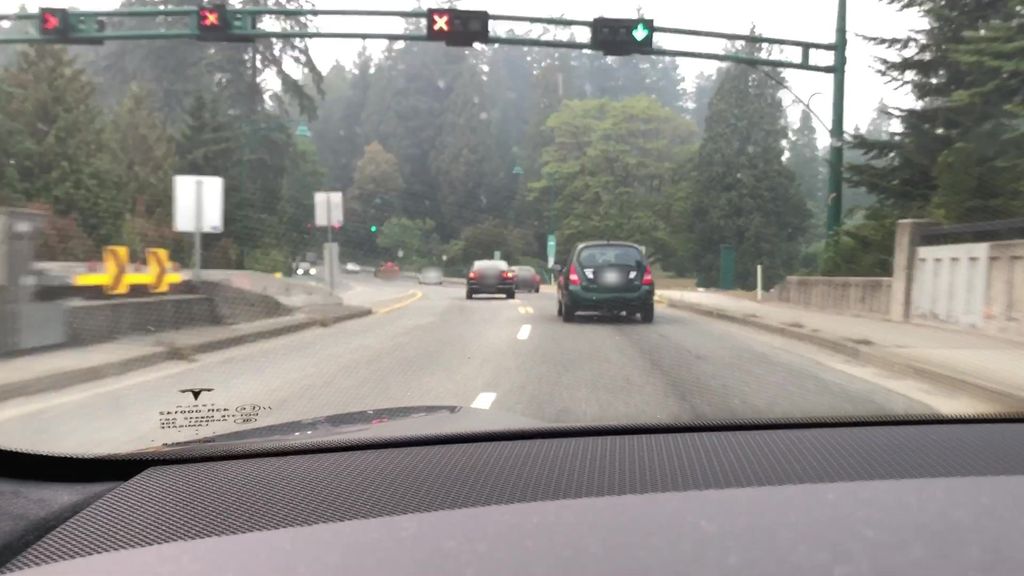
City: vancouver